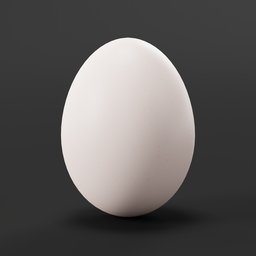
Label: nature